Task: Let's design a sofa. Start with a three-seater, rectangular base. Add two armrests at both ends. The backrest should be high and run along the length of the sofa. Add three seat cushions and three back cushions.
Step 112:
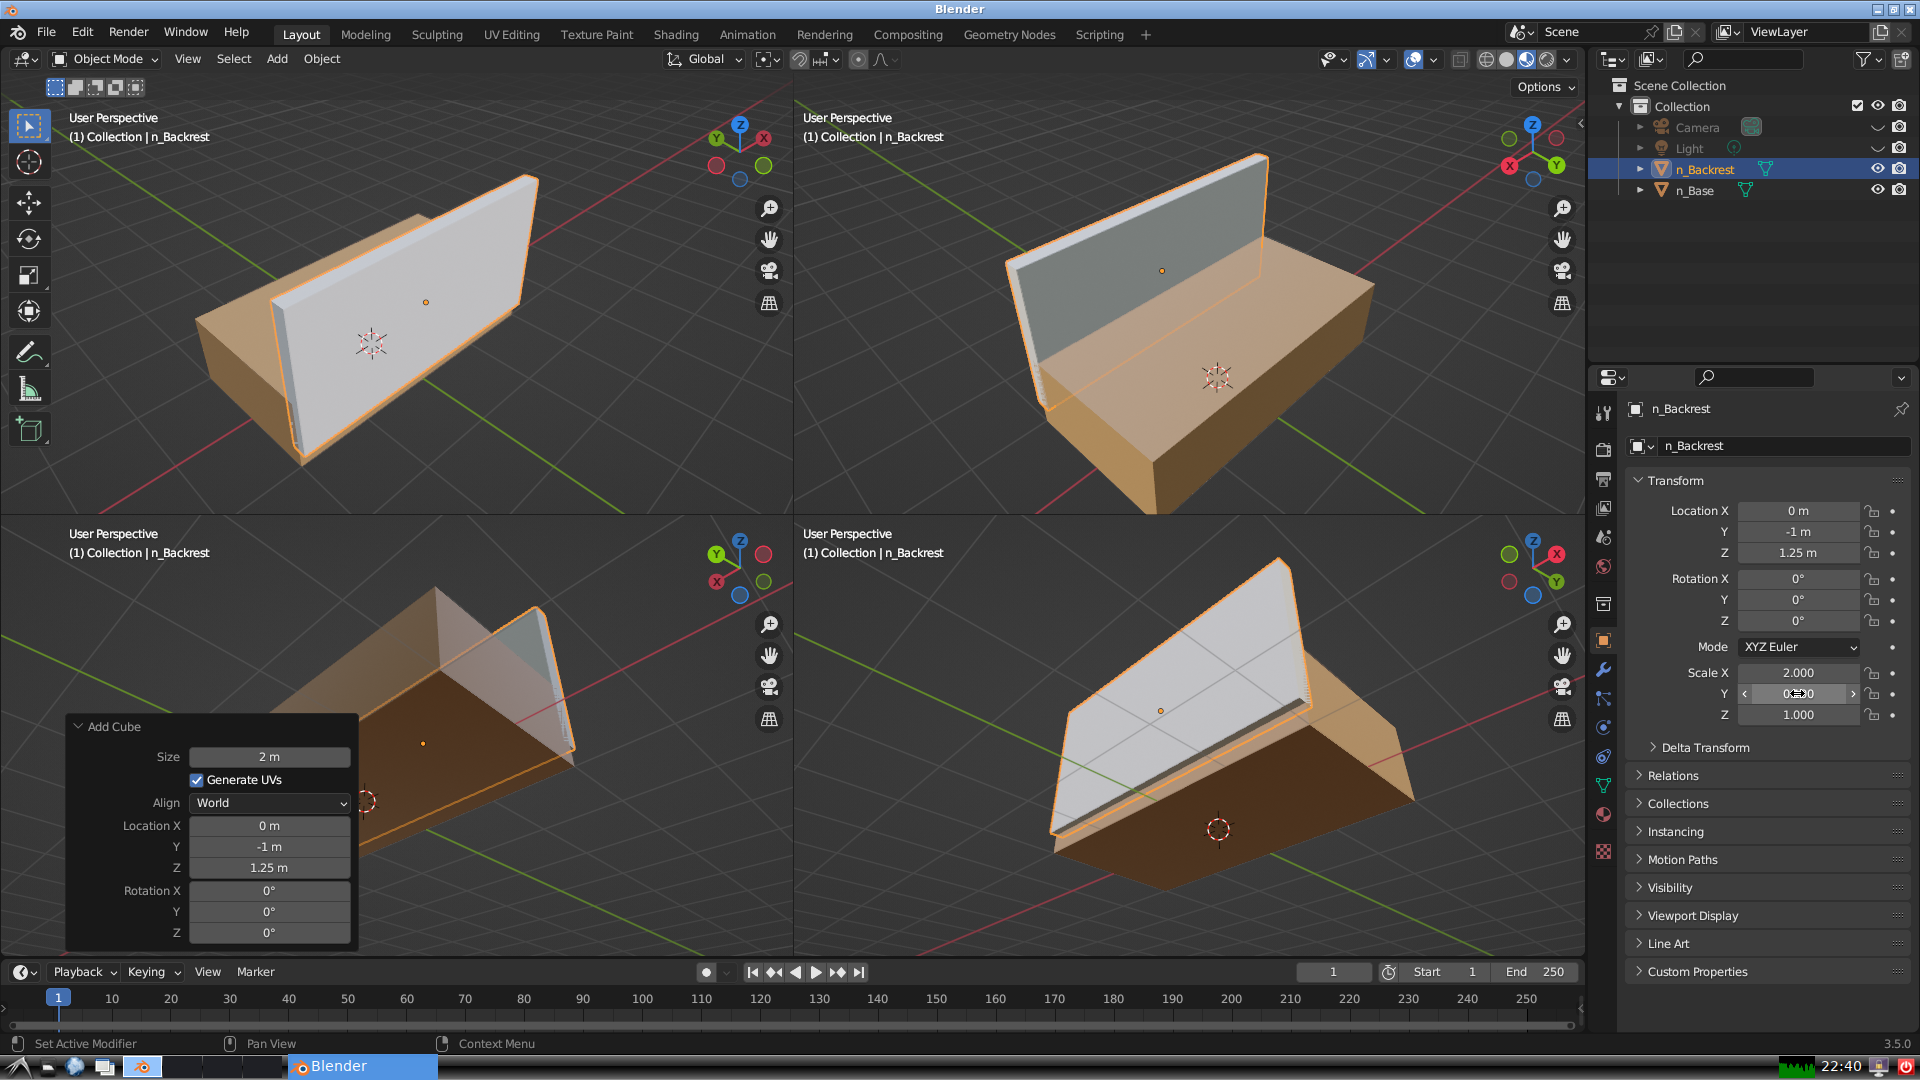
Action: {"mouse_move": [1797, 715]}